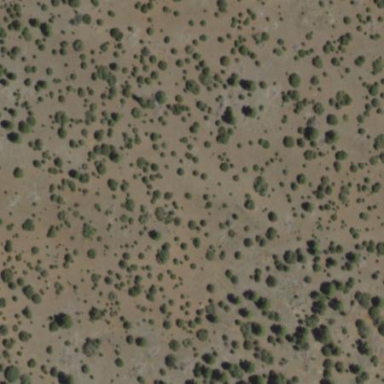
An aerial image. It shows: Patch of scrub vegetation.